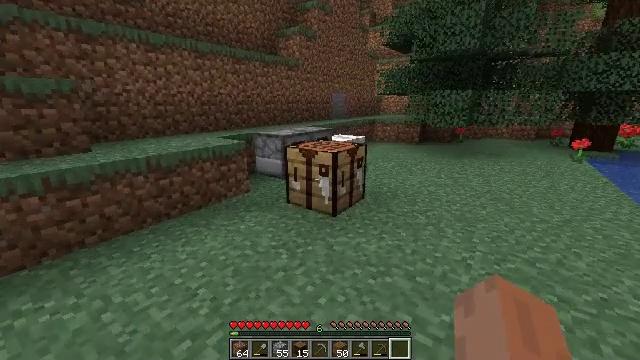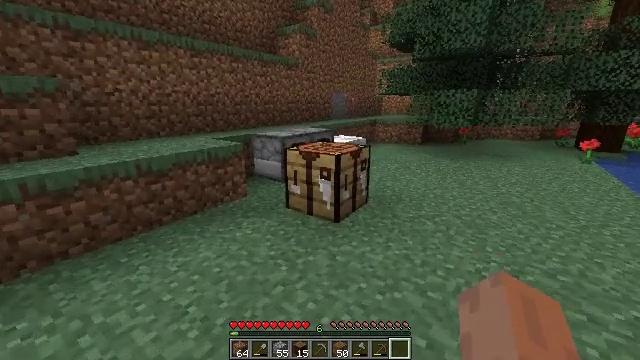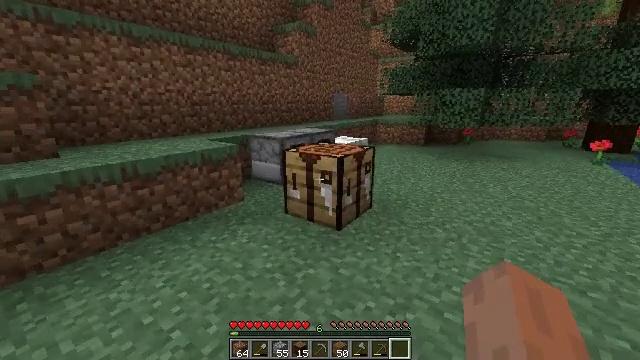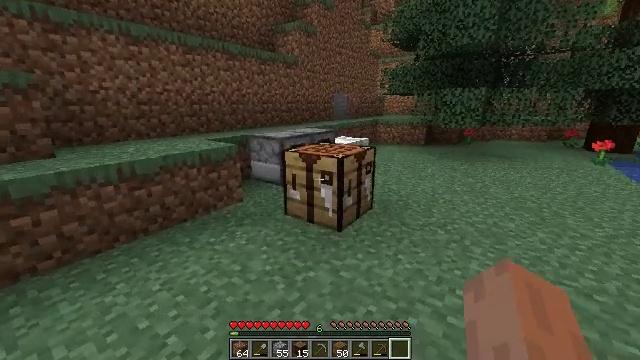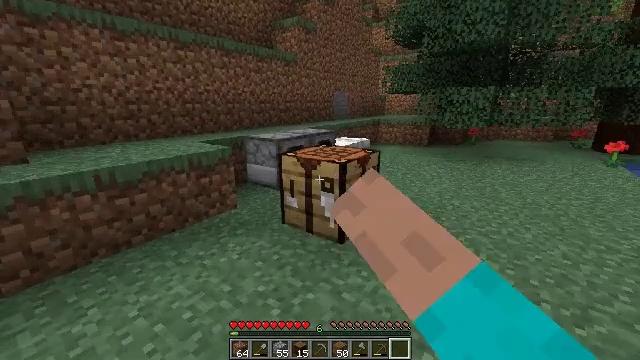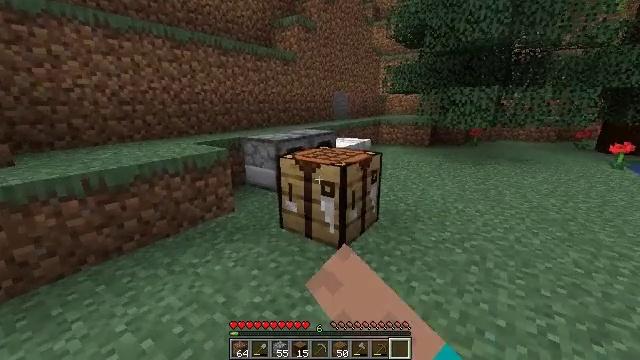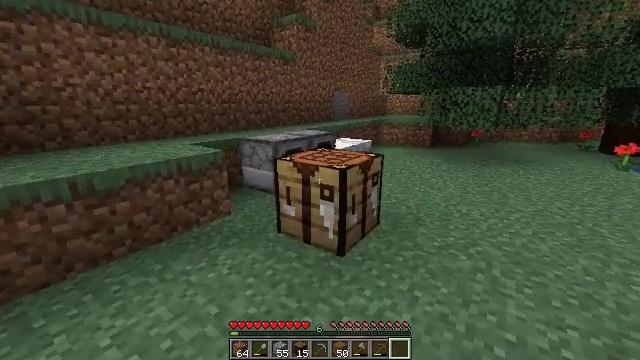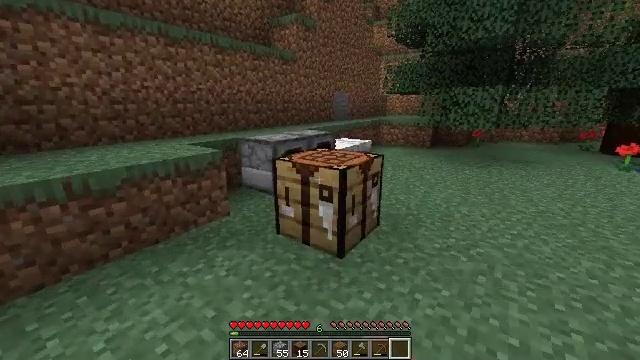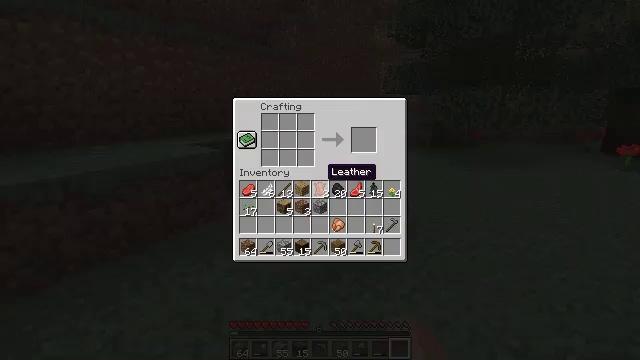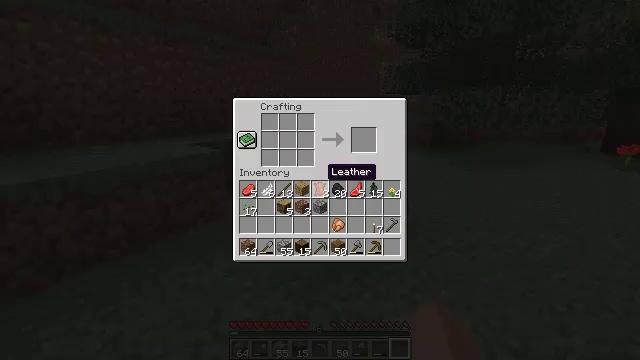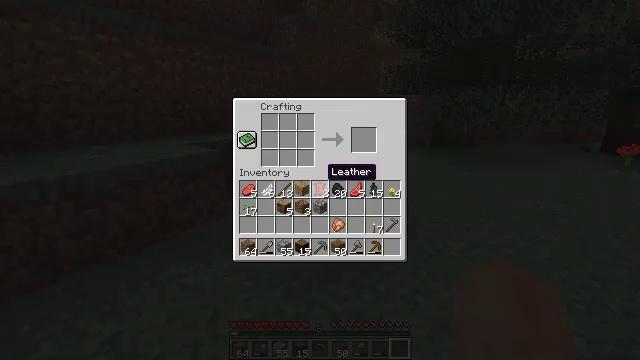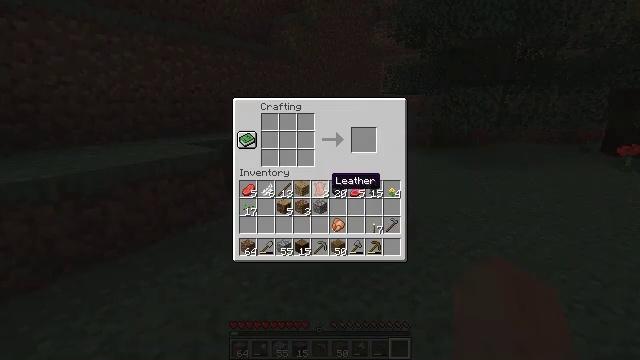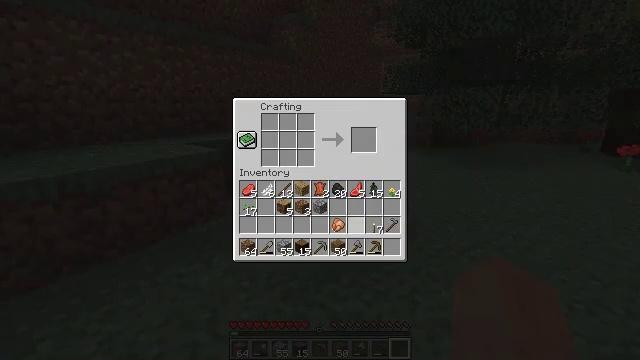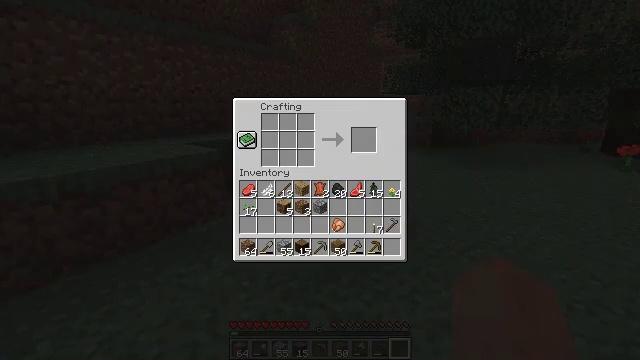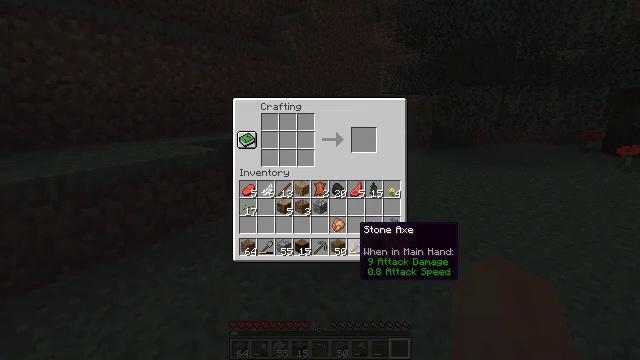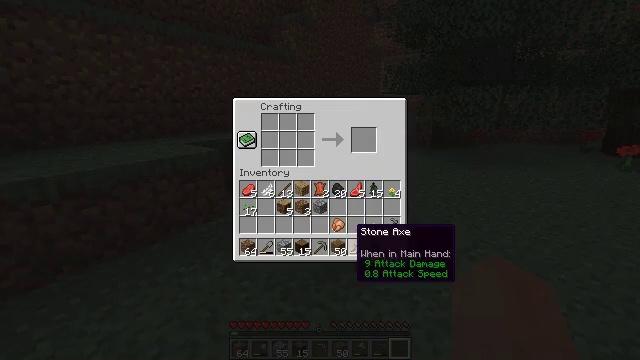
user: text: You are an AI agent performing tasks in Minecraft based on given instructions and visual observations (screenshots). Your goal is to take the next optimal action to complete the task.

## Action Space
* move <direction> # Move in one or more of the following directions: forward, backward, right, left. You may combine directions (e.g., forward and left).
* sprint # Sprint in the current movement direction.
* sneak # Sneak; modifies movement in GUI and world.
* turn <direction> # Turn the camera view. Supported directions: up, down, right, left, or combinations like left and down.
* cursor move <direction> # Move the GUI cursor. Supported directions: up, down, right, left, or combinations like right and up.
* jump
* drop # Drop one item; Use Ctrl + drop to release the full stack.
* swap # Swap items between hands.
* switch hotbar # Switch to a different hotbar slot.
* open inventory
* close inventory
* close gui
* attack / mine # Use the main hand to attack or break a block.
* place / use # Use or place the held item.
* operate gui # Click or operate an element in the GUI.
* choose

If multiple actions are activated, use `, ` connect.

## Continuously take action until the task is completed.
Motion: motion action
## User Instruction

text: Use the crafting table to make a cobblestone slab.
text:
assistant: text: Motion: move forward
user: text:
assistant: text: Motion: move forward
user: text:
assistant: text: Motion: move forward, use / place
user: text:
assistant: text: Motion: move forward, use / place
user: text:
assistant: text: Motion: no_op
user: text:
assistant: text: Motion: no_op
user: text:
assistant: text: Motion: no_op
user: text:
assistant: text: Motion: open gui
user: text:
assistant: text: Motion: no_op
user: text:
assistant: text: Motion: no_op
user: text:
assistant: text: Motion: cursor move down
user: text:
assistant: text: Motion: cursor move right and down
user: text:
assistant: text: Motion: cursor move down
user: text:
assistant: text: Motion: no_op
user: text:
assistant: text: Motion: no_op
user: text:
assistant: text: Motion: no_op
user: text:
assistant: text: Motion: no_op
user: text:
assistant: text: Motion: no_op
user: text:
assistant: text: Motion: no_op
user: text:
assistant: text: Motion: cursor move up
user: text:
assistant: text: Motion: no_op
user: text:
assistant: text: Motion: no_op
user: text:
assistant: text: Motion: no_op
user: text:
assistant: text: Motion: no_op
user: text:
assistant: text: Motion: no_op
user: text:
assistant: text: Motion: no_op
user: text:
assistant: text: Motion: no_op
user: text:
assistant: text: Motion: cursor move down
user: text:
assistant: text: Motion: cursor move down
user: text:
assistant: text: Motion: no_op